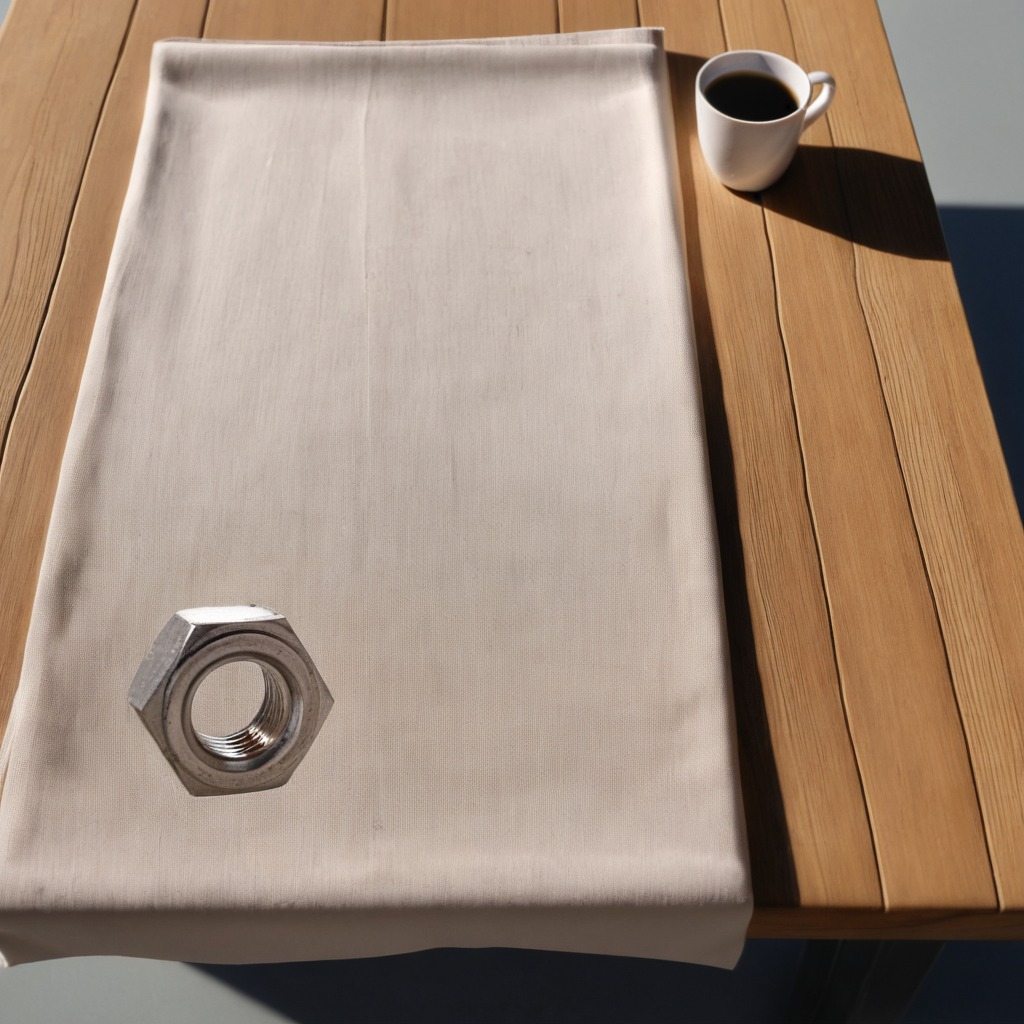
A metal nut lies on a wooden table in an outdoor workshop during daytime bright natural light soft shadows worn but beneath the cloth.